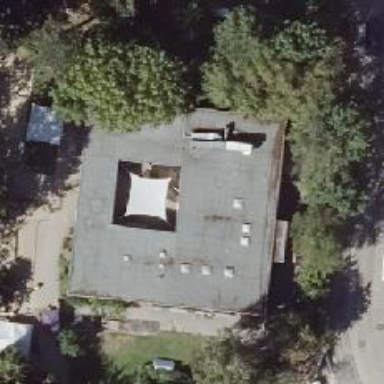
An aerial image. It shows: Kindergarten.